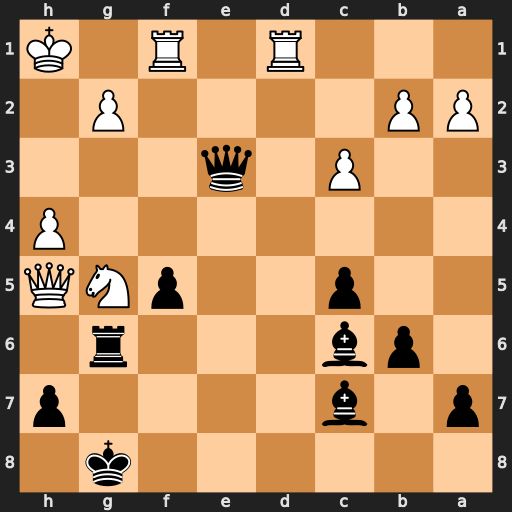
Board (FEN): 6k1/p1b4p/1pb3r1/2p2pNQ/7P/2P1q3/PP4P1/3R1R1K
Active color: b
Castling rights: -
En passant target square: -
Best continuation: Bxg2+ Kxg2 Qg3+ Kh1 Qh2#